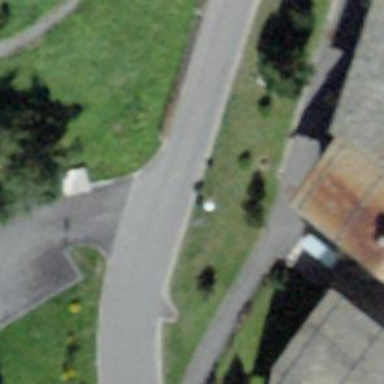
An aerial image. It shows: Residential road with asphalt surface.